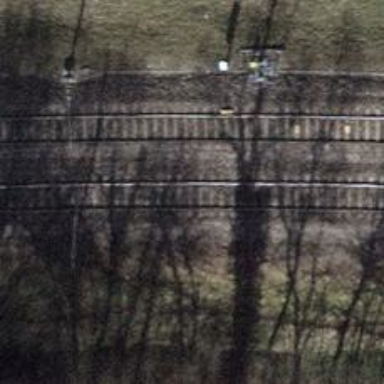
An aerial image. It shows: Single railway track with electrified contact line.